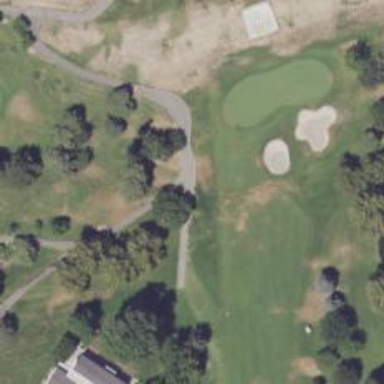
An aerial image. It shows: Golf cartpath that is also road path.